Question: I am creating boxplots using ggplot and would like to represent the sample size contributing to each box. In the base 'plot' function there is the 'varwidth' option. Does it have an equivalent in ggplot?
For example, in base plot
'''
data <- data.frame(rbind(cbind(rnorm(700, 0,10), rep("1",700)),
cbind(rnorm(50, 0,10), rep("2",50))))
data[ ,1] <- as.numeric(as.character(data[,1]))
plot(data[,1] ~ as.factor(data[,2]), varwidth = TRUE)
'''

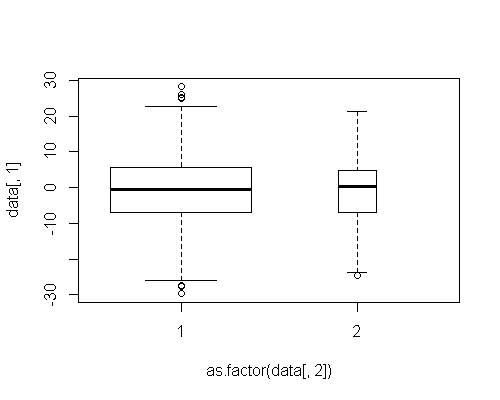
Answer: Not elegant but you can do that by:
'''
data <- data.frame(rbind(cbind(rnorm(700, 0,10), rep("1",700)),
cbind(rnorm(50, 0,10), rep("2",50))))
data[ ,1] <- as.numeric(as.character(data[,1]))
w <- sqrt(table(data$X2)/nrow(data))
ggplot(NULL, aes(factor(X2), X1)) +
geom_boxplot(width = w[1], data = subset(data, X2 == 1)) +
geom_boxplot(width = w[2], data = subset(data, X2 == 2))
'''

If you have several levels for 'X2', then you can do without hardcoding all levels:
'''
ggplot(NULL, aes(factor(X2), X1)) +
llply(unique(data$X2), function(i) geom_boxplot(width = w[i], data = subset(data, X2 == i)))
'''
Also you can post a feature request:
<URL>